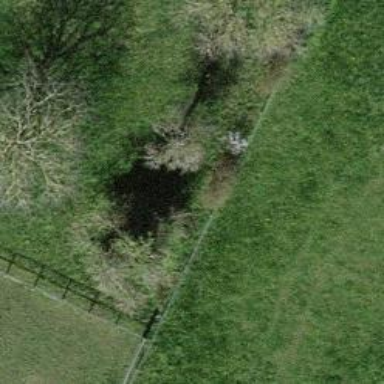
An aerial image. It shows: Broadleaved tree in natural setting.